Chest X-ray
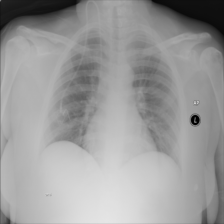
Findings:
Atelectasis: negative
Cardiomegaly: negative
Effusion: negative
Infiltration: negative
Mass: negative
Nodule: negative
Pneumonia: negative
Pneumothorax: negative
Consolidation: negative
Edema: negative
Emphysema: negative
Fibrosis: negative
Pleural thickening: negative
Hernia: negative